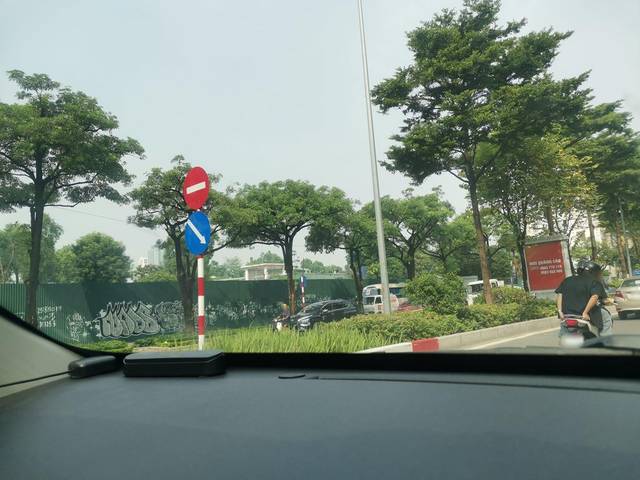
Region: Vietnam
Coordinates: 21.032, 105.81